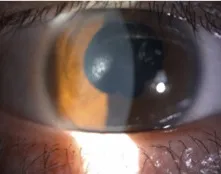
A slit-lamp examination showing improvement of the corneal infiltrative lesions and the anterior chamber cells in the right eye.
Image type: ophthalmic_imaging (slit_lamp_photograph)